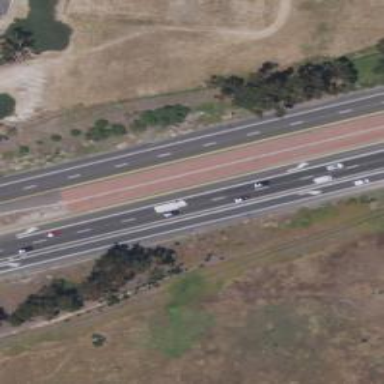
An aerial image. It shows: Expressway with asphalt surface classified as trunk highway.